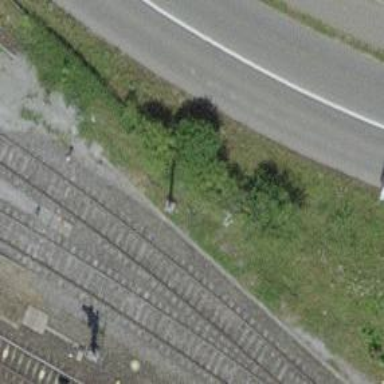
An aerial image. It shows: Railway siding with rails.